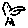
Label: bird